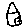
Label: house